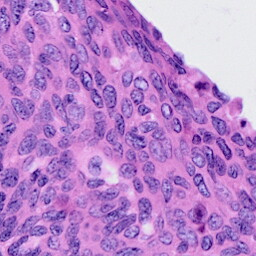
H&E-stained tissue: Cervix